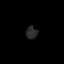
Tissue: prostate
Cell type: B cells
Senescence score: 0.765
Nuclear area (px): 140
Mean DAPI intensity: 40.729